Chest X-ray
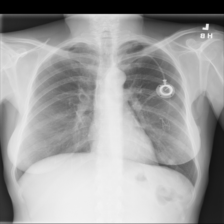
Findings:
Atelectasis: negative
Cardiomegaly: negative
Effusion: negative
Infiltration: negative
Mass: negative
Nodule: negative
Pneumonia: negative
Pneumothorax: negative
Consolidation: negative
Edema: negative
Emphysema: negative
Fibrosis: negative
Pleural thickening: negative
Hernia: negative